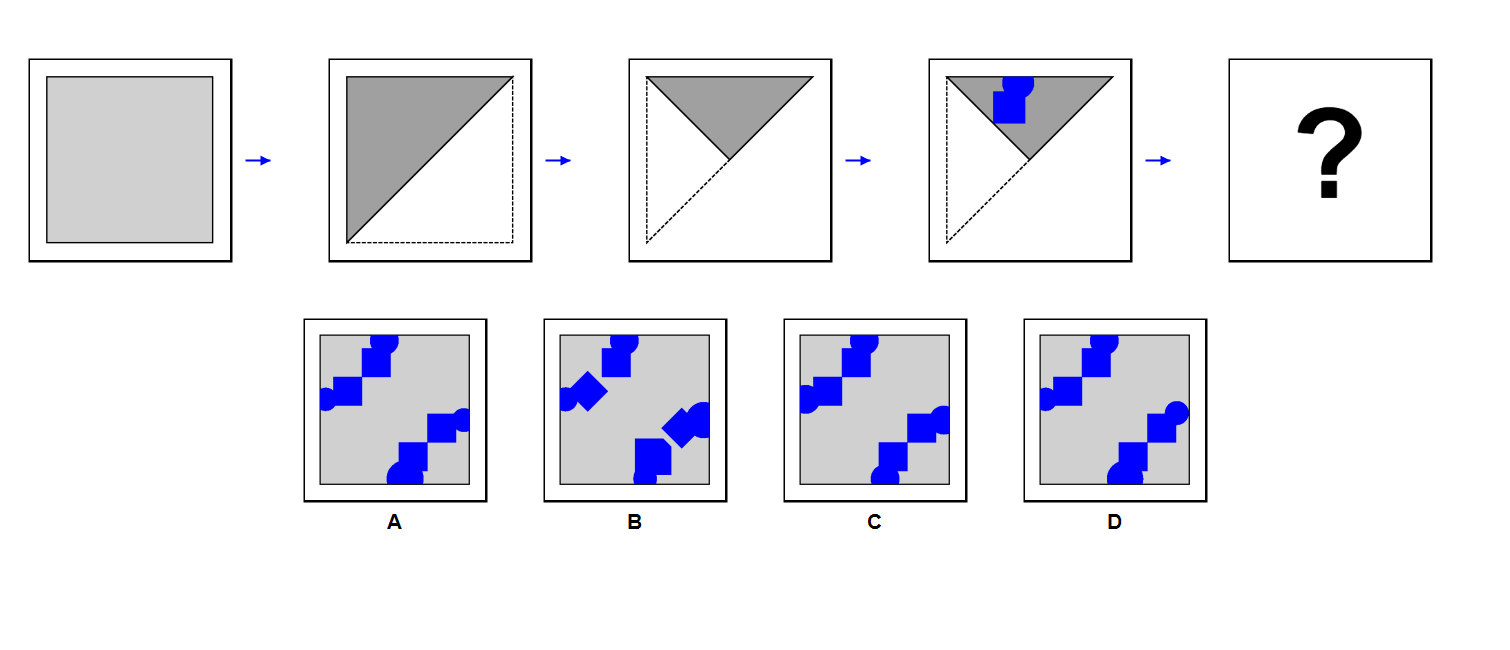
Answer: C